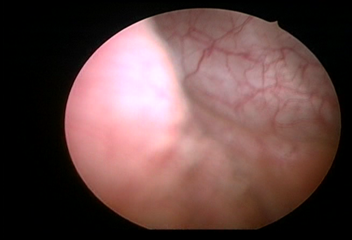
Modality: WLC
Class: Normal mucosa
Bladder cancer association: No